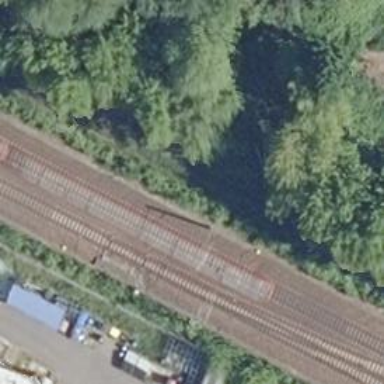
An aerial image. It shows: Railway switch.